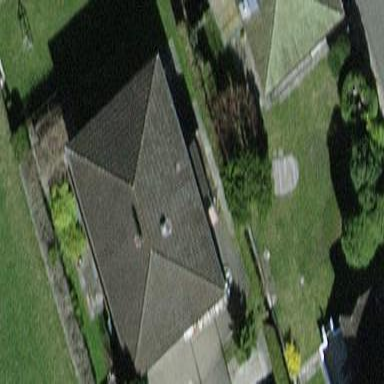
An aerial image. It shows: Detached building.